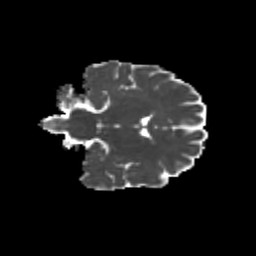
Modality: MD
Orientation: coronal
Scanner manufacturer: siemens
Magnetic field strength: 3 T
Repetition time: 9.2 s
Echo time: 0.084 s